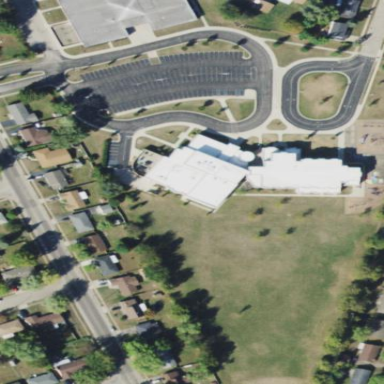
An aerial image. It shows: School.